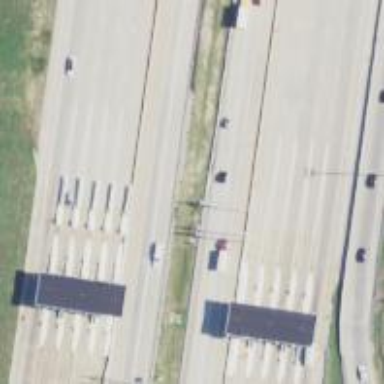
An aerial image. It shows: Toll gantry on the road.